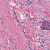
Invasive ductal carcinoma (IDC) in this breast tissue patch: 0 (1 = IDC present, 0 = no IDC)